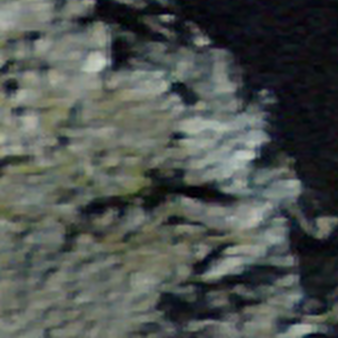
Label: other